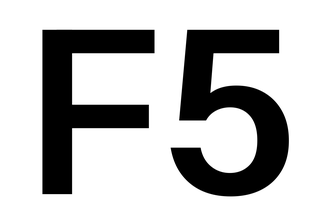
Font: InstrumentSans_SemiBold